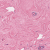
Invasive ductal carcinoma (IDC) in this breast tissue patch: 0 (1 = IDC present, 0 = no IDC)